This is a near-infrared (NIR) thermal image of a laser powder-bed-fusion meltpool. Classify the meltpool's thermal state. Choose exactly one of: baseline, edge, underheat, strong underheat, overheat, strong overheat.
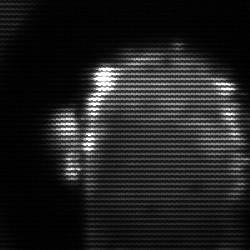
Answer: baseline